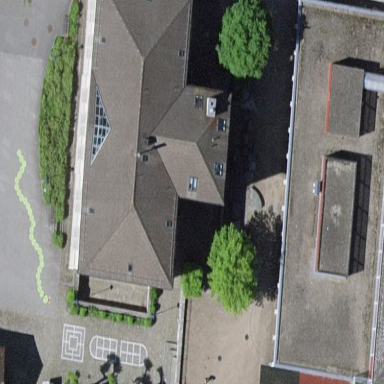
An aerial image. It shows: Historic school building.